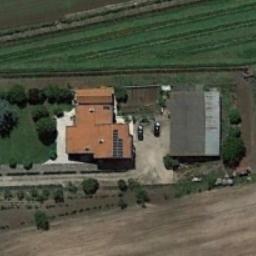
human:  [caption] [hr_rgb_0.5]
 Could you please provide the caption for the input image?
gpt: There are several houses of different sizes in sparse residential areas surrounded by farmland .

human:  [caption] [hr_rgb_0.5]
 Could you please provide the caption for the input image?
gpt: Several buildings are in sparse residential .

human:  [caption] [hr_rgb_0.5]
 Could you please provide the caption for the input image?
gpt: The sparse residential is on the grass next to the bare land .

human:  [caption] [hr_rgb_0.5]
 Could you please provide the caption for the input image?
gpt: The room is surrounded by trees .

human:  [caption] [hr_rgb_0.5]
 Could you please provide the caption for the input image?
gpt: A sparse residential area with two buildings beside the green farmland .